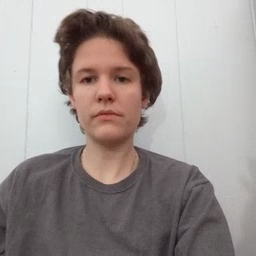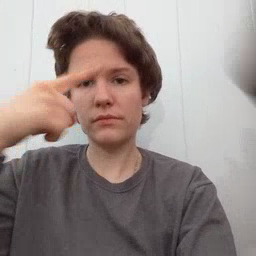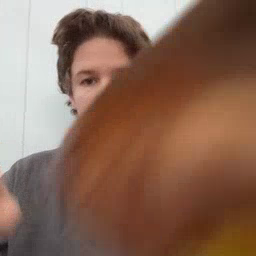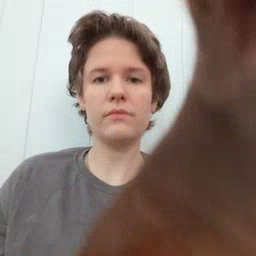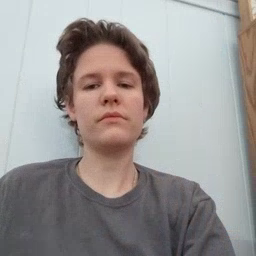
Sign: for